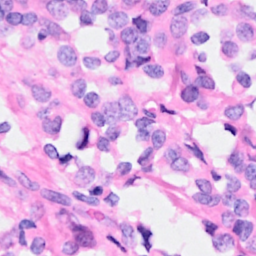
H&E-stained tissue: Breast